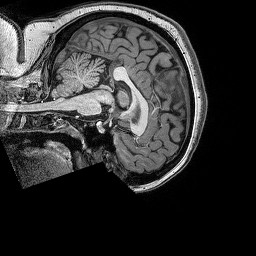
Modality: T1w
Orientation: sagittal
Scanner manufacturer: siemens
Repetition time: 2.5 s
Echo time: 0.00341 s